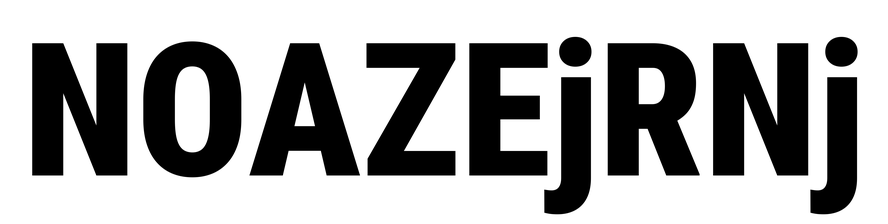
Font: Roboto_Condensed_Black